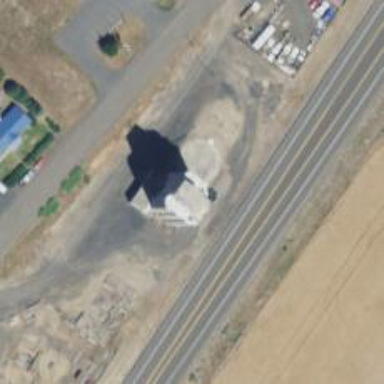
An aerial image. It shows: Silo.